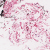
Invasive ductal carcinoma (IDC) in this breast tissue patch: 0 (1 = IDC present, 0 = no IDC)